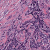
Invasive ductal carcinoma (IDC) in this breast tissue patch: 1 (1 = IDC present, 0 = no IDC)